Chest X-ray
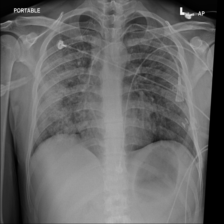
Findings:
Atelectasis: negative
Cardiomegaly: negative
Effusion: negative
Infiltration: positive
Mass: negative
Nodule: negative
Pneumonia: negative
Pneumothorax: negative
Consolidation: negative
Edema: negative
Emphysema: negative
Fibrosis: negative
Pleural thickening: negative
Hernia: negative